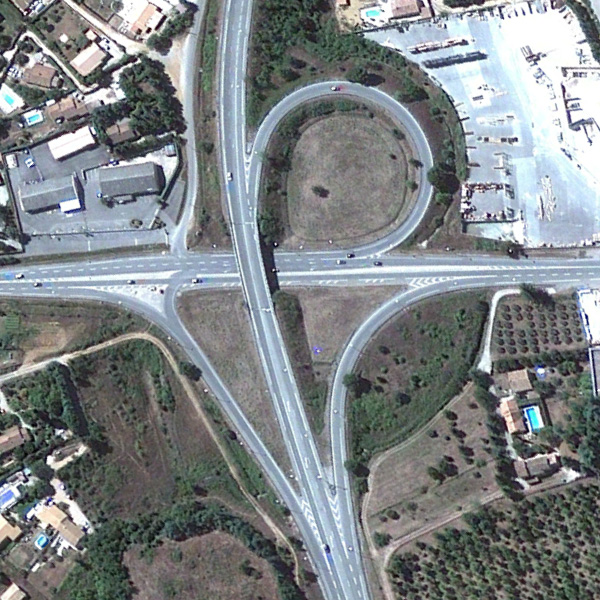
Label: Viaduct